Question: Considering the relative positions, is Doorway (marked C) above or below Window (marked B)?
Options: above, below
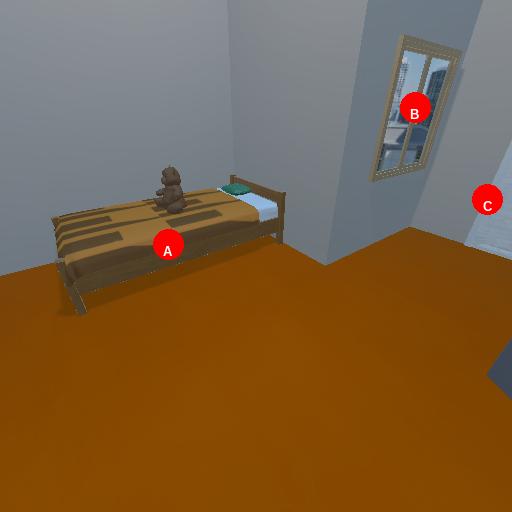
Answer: above